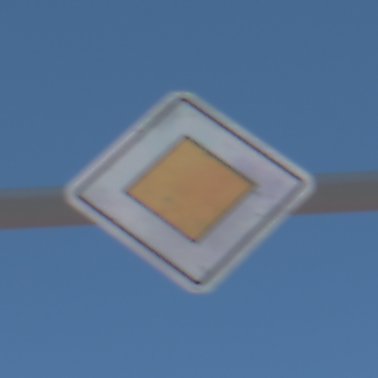
Verkehrszeichen: Vorfahrtsstrasse
Umgebung: Outdoor, Nature
Tageszeit: MorningAfternoon
Wetter: Clear
Licht: Natural
Jahreszeit: Summer
Kontrast: HighContrast